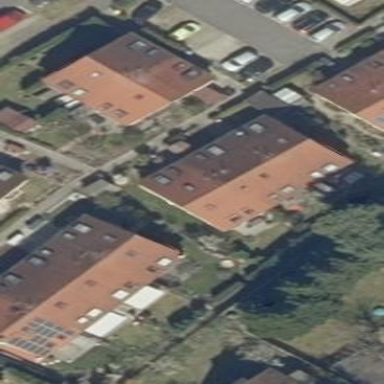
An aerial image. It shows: Terrace building.